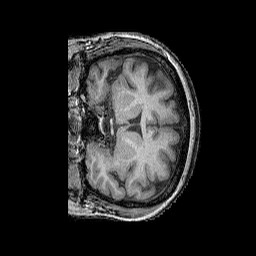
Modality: T1w
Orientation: coronal
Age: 46
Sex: female
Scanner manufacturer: siemens
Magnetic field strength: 3 T
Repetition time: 2.25 s
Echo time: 0.00411 s